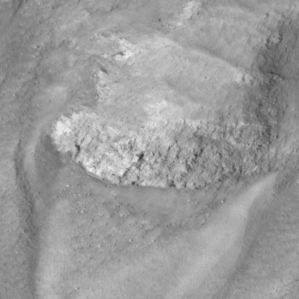
Label: non_frost